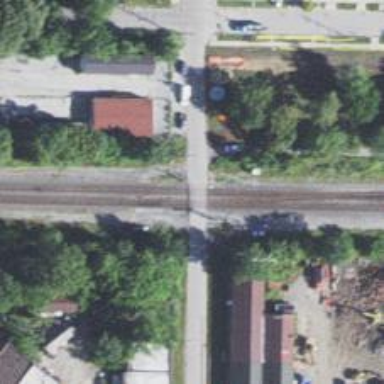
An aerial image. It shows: Level crossing along the railway.